Question: I have system being developed for an HR system. There are Accountant employees and Programmer employees. For the first month of joining the company, the employee is not given any role. One employee can be an Accountant and a programmer at the same time. I have a design shown by the following code.
Now, I need to enhance the system by implementing a new functionality:
> Terminate all Accountants. (Terminate means set status of employee as IsActive = false). The issue is I cannot set all accountants directly as inactive without checking. I need to check whether he has got any other role.
How to remodel these classes in order to do the terminate function more natural OO ?
I am looking for an answer that has EF Database First solution model and database schema for @AlexDev answer.
'''
List<Accountant> allAccountants = Get All accountants from database
public class Employee
{
public int EmpID { get; set; }
public DateTime JoinedDate { get; set; }
public int Salary { get; set; }
public bool IsActive { get; set; }
}
public class Accountant : Employee
{
public Employee EmployeeData { get; set; }
}
public class Programmer : Employee
{
public Employee EmployeeData { get; set; }
}
'''

'''
public class Employee
{
...
IList<Role> Roles;
bool isActive;
public void TerminateRole(Role role)
{
Roles.Remove(role);
if(Roles.Count == 0)
{
isActive = false;
}
}
}
public class Role
{
abstract string Name { get;}
}
public class ProgrammerRole : Role
{
override string Name { get { return "Programmer"; } }
}
'''
1. DDD Approach to Access External Information
2. Prefer composition over inheritance?
3. Inheritance vs enum properties in the domain model
4. Entity Framework: Get Subclass objects in Repository
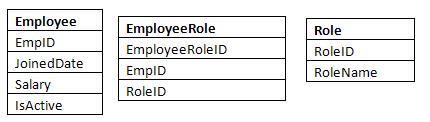
Answer: To use the structure you are using you would need multiple inheritance for someone who is an accountant and a programmer, besides new roles might be added to the system, and that doesn't exist in C#. You should consider a different design. One possibility:
'''
public class Employee
{
...
IList<Role> Roles;
bool isActive;
public void TerminateRole(Role role)
{
Roles.Remove(role);
if(Roles.Count == 0)
{
isActive = false;
}
}
}
public class Role
{
abstract string Name { get;}
}
public class ProgrammerRole : Role
{
override string Name { get { return "Programmer"; } }
}
'''
Then you can subclass Role for each type, and you can decide to terminate just one role, or all of them.